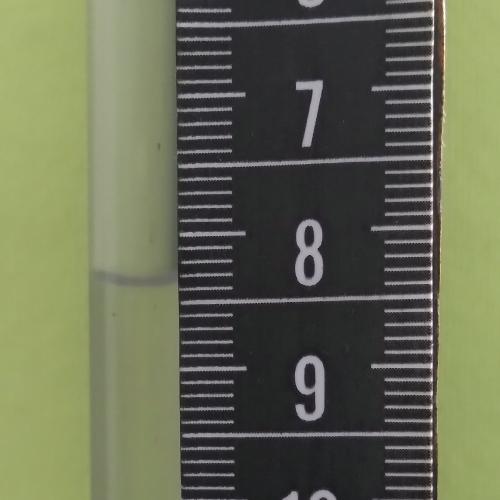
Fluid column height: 8.3 cm